Interaction volume radius: 5 \u00c5
Interaction volume height: 10 \u00c5
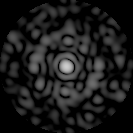
Disorder parameter: 0.8672